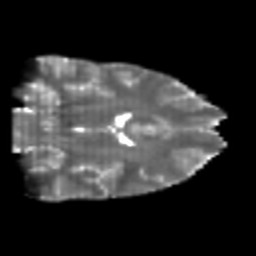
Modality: T2w
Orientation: coronal
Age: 22
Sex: male
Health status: healthy
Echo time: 0.074 s